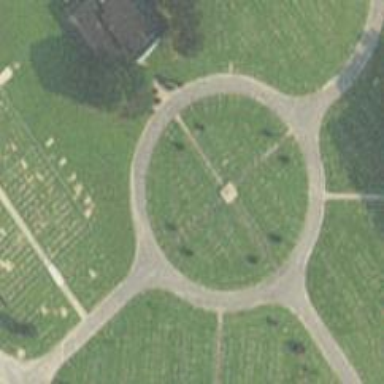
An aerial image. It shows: Historic memorial.